Question: I have to develop a RDL report in the following format:

I have stored procedure returning first block result set i.e. with but don't know how to return result for second block i.e. for <----Current----> <---Last---> block because here I have to show values next to each Label.
Do we need to create multiple DataSet for this task OR we can achieve this in a single stored procedure?
Anybody suggest me how can we achieve this.
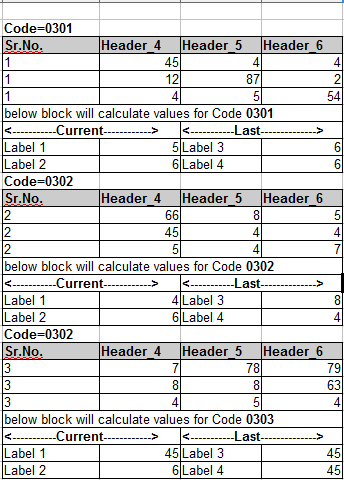
Answer: One approach in this case would be to add the 'Label' information to the underlying stored procedure, i.e. the same information repeadted for each 'Code', then only display this information once for each 'Code' in group footer rows.
This assumes that you can't just calculate the Label values for each 'Code' from the rest of the DataSet.
So, making some guesses about your data and assuming your updated DataSet looks like this:

You can create a report similar to this:

Note that the 'Label' information is displayed only once for each 'Code' since the information is in the group footer rows. Just specify the 'Label' fields without any aggregation; this will just take the first row's values.
Results look to match your requirements:

You could approach this other ways, e.g. using the Lookup function or with Subreports, but this approach only required one table and one DataSet so seems simplest to me.